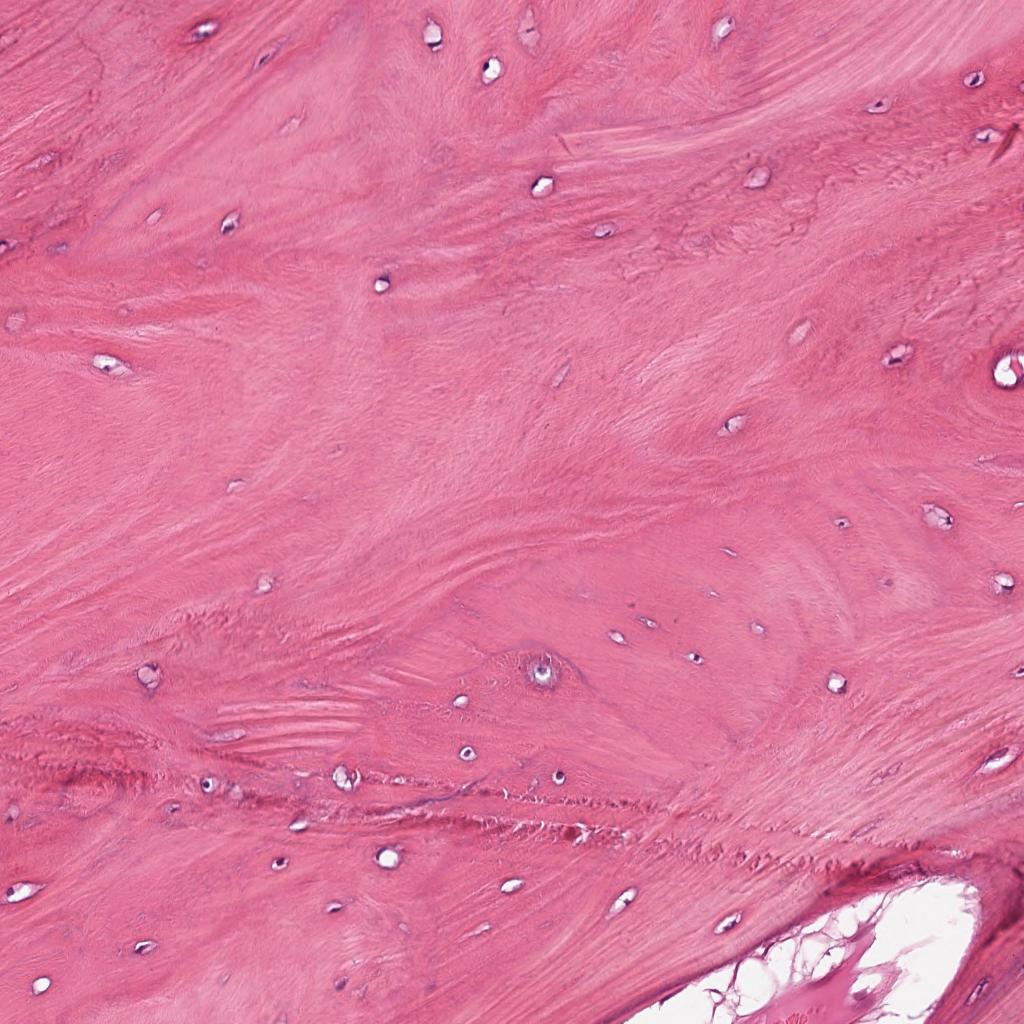
Label: Non-Tumor